Field crop: maize
Growth stage: 2
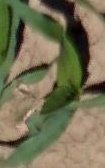
Species: maize